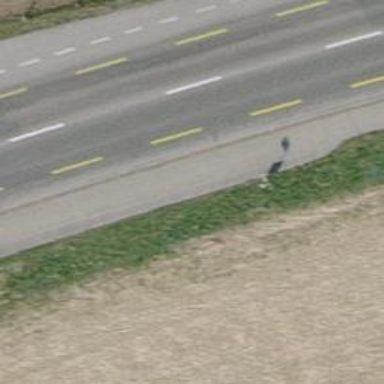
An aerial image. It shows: Bus stop with platform for public transport.